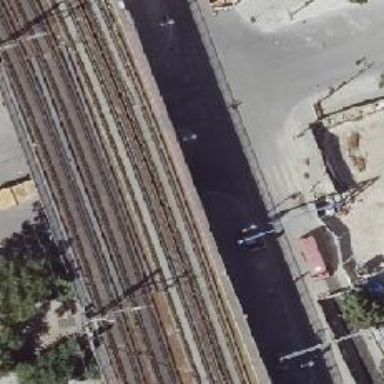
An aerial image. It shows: Bridge carrying electrified light rail tracks with ballastless railway construction.